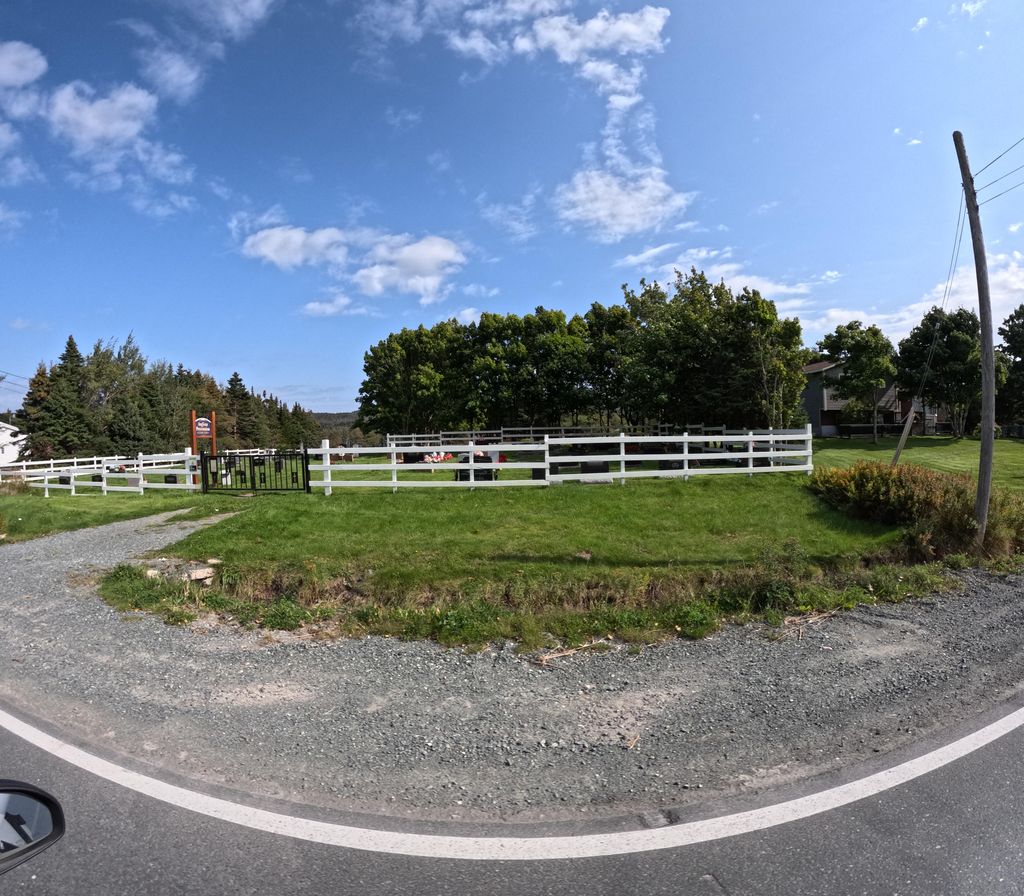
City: st_johns